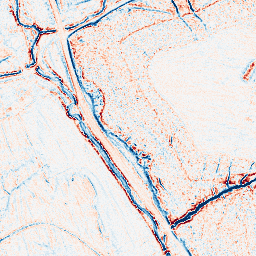
Category: edge_preserving
Decomposition family: anisotropic_diffusion
Decomposition parameters: iterations: 10
kappa: 50
gamma: 0.1
Upsampling method: bicubic_3x
Upsampling parameters: scale: 3
Upsampling scale: 3